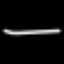
Label: line